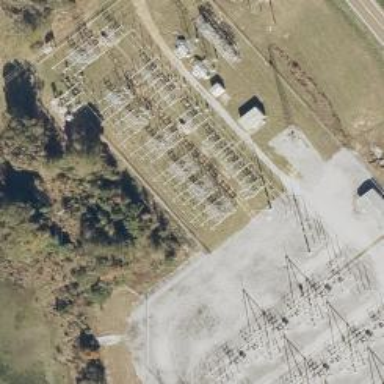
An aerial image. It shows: Switch for power supply.